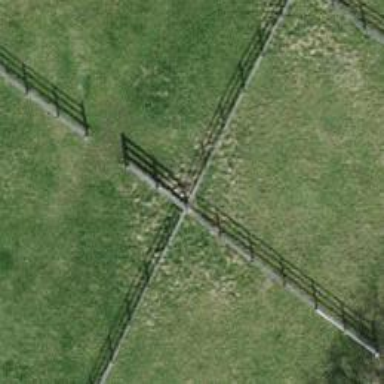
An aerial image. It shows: Fence is in the image.